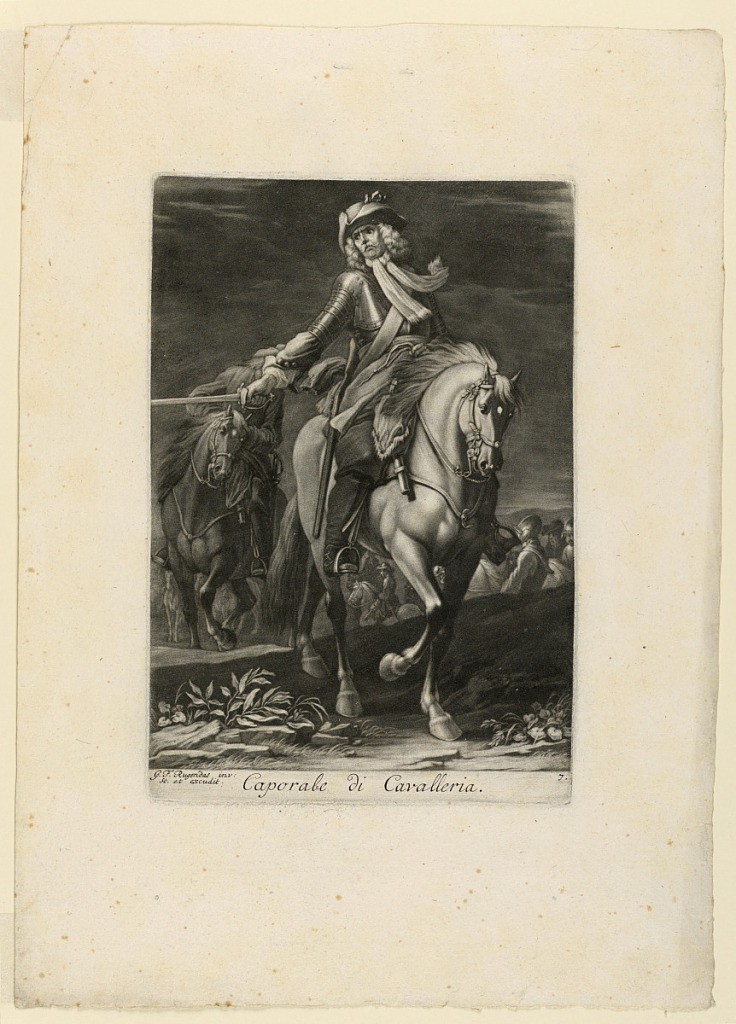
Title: Suite of Cavalry Officers: Corporal
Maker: Georg Philip Rugendas, German, 1666–1742
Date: ca. 1730
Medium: Mezzotint engraving in dark brown ink on paper
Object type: Print
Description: A mounted corporal is seen frontally, his horse turned slightly to the right. In his right hand he holds a sword. Other mounted soldiers in the background.